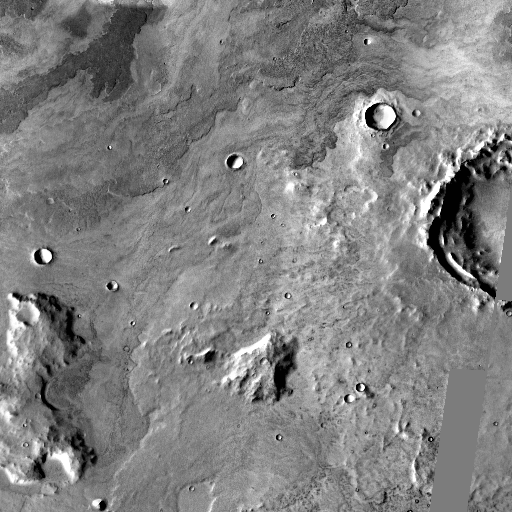
Crater classes present: Background, Other, Buried